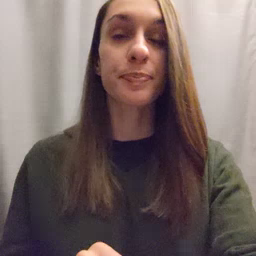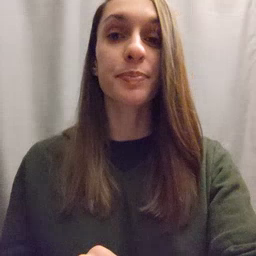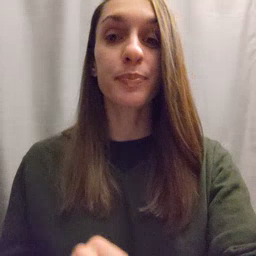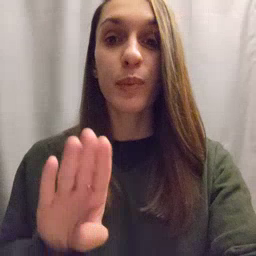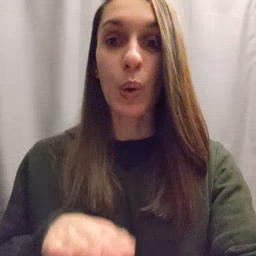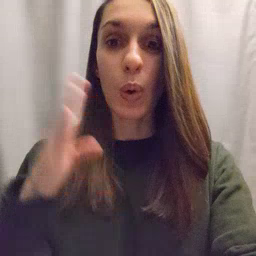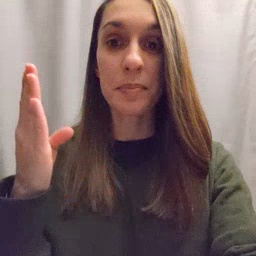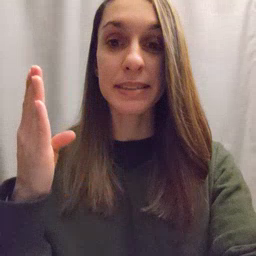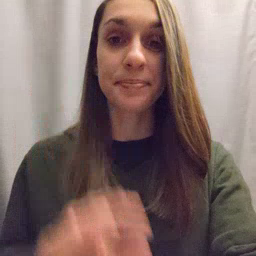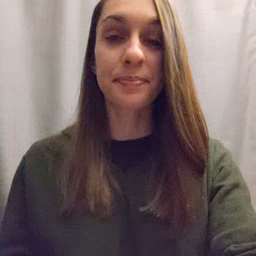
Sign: open